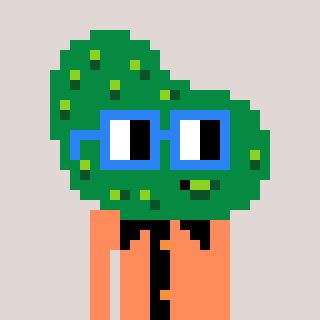
a pixel art character with square blue glasses, a pickle-shaped head and a peachy-colored body on a warm background